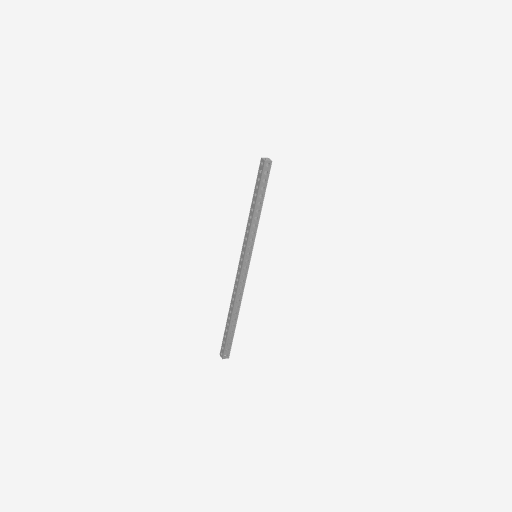
Part: SquareBeam29H